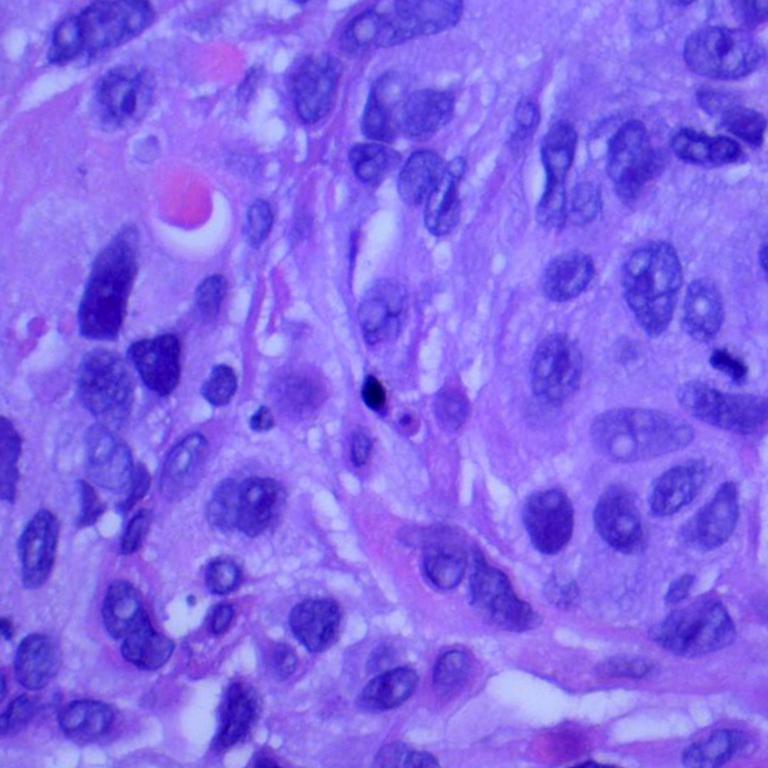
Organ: lung
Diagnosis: squamous carcinomas